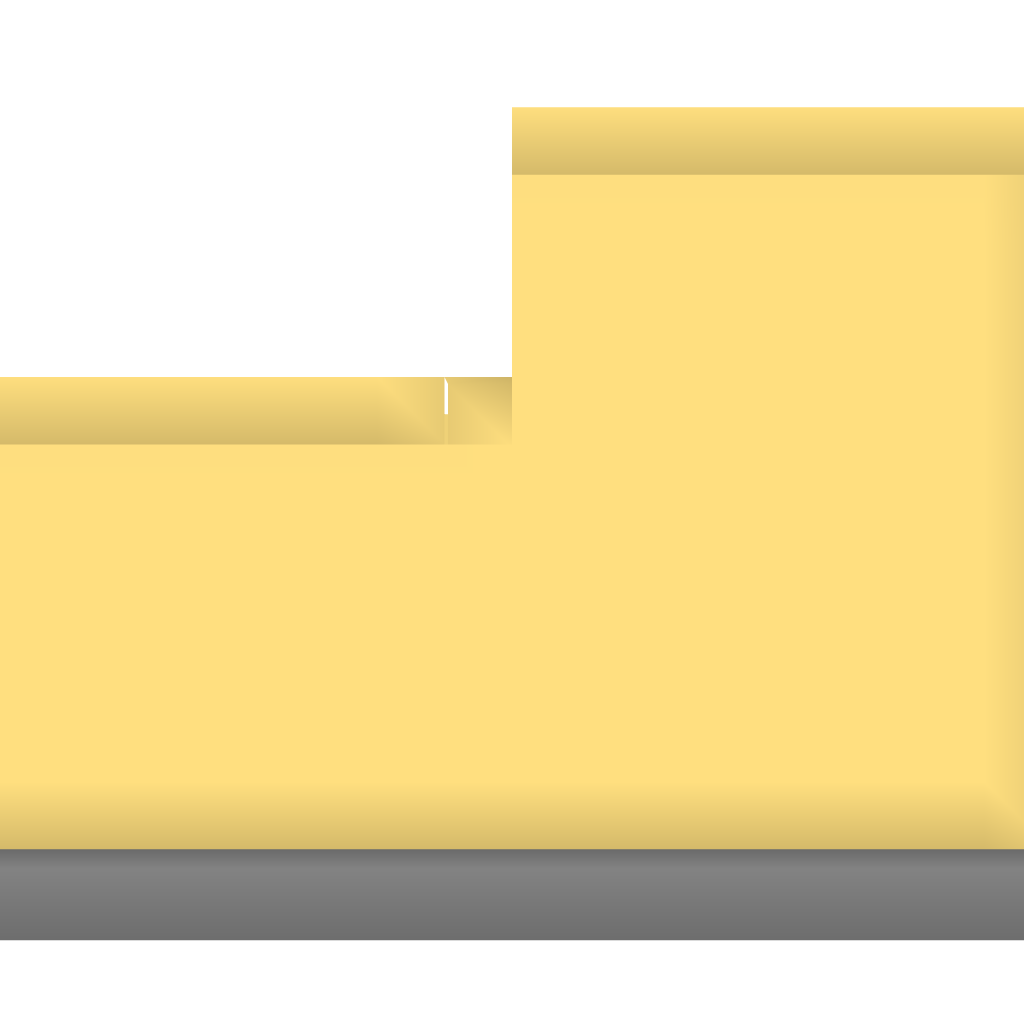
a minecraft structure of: Adobe House bad low quality